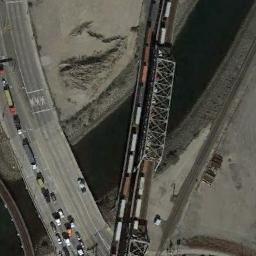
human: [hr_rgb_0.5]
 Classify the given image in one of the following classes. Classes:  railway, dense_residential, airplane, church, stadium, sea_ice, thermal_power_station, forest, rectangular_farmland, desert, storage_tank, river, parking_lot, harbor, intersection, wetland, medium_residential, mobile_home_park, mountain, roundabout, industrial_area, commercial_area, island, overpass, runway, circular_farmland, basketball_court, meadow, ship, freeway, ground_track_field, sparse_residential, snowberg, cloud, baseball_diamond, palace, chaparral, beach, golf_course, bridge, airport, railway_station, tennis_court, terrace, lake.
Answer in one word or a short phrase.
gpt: bridge